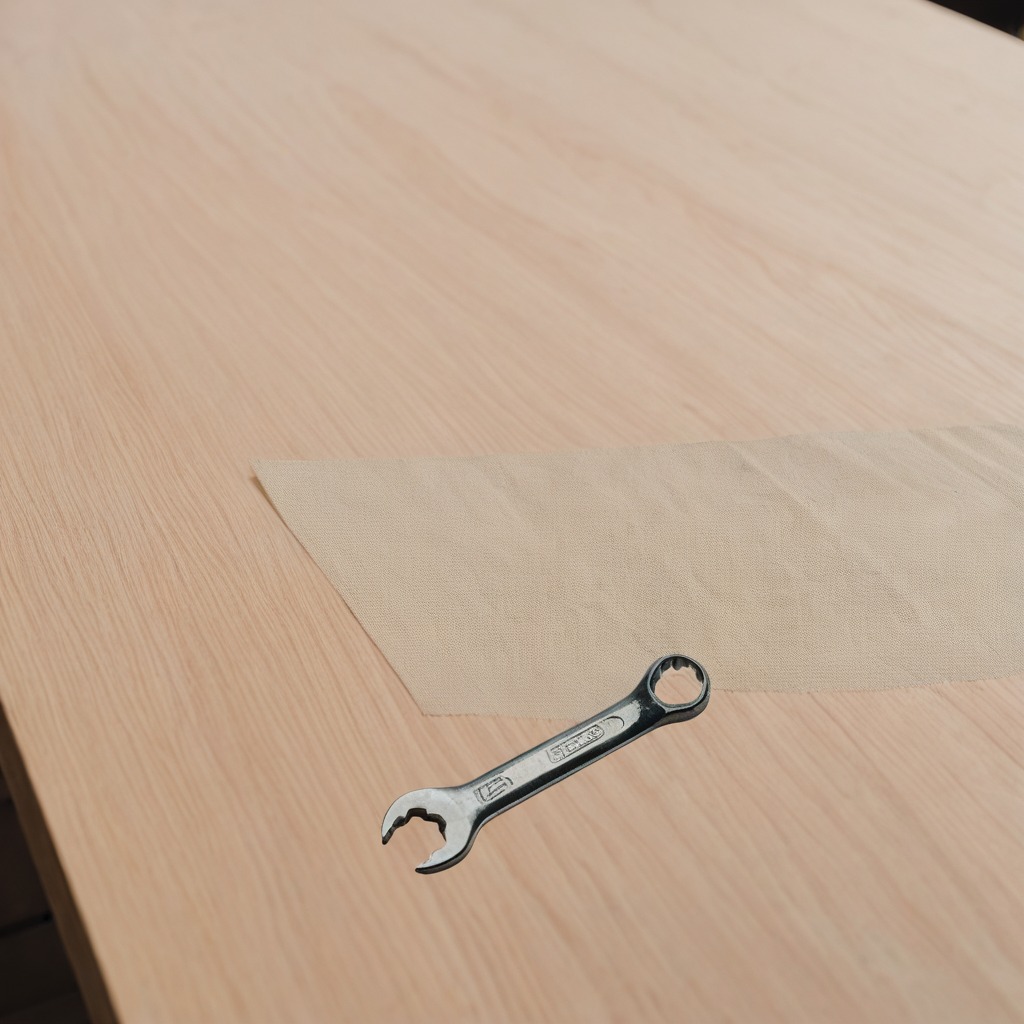
A wrench is lying on a wooden table in an outdoor workshop during daytime bright natural light soft shadows worn but beneath the cloth.